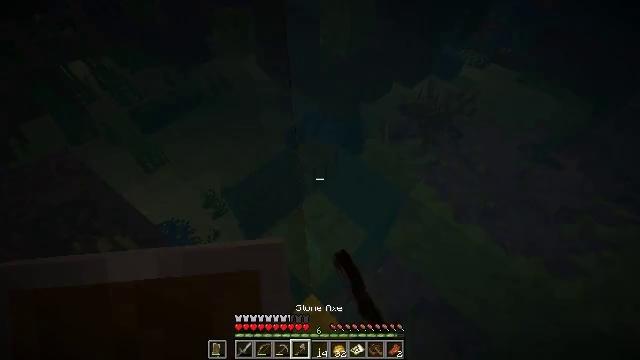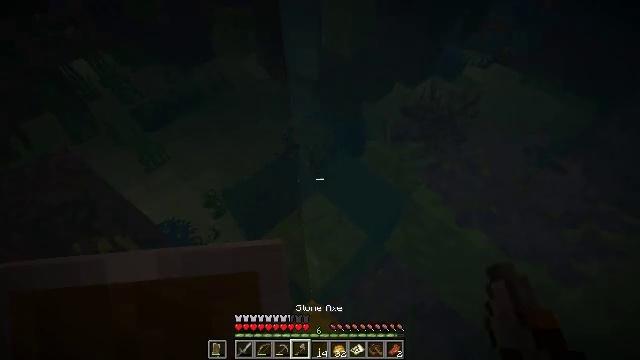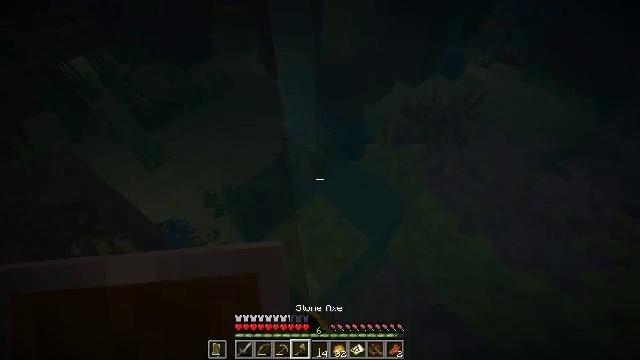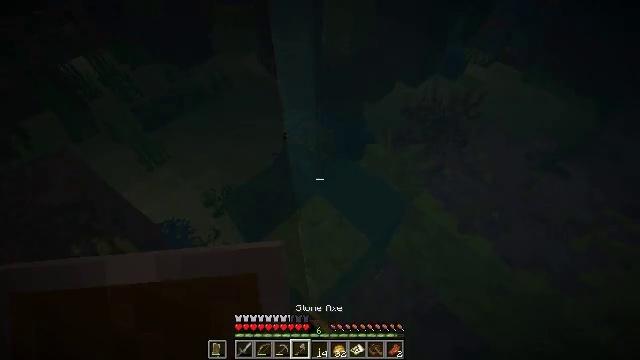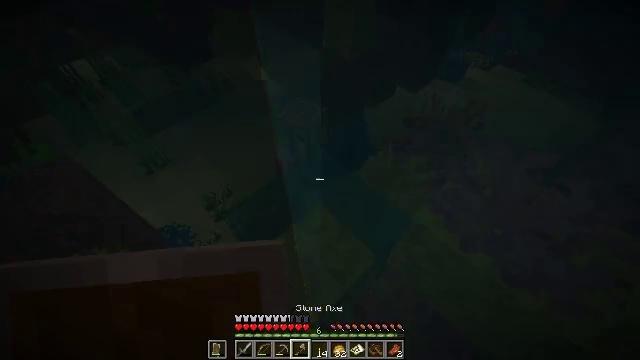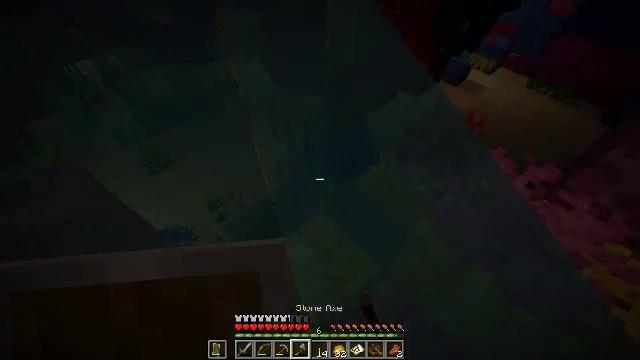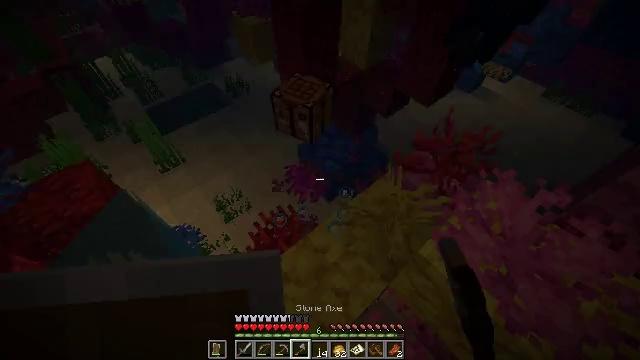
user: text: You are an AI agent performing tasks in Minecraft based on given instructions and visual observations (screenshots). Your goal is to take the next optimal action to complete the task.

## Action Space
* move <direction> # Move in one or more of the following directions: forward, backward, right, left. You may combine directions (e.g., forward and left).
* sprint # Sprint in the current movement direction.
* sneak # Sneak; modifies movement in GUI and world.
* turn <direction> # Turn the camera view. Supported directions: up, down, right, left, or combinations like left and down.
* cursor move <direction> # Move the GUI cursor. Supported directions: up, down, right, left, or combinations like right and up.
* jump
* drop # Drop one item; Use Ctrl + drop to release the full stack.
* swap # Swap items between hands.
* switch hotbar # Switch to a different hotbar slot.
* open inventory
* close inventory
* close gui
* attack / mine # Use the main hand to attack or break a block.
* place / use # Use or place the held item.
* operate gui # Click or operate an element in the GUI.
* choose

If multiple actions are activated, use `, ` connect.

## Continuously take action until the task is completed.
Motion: motion action
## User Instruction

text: mine block brain coral wall fan
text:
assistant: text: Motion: move forward, attack / mine
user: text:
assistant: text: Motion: move forward
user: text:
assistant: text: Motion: move forward, jump
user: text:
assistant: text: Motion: move forward, jump
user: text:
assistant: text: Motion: move forward, jump
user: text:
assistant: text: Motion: move forward, turn left
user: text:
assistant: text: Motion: no_op